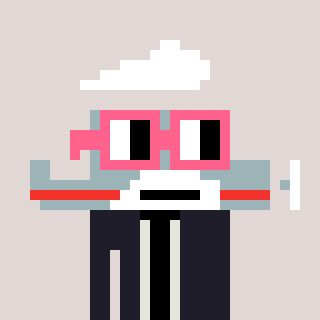
a pixel art character with square pink glasses, a plane-shaped head and a grayscale-colored body on a warm background